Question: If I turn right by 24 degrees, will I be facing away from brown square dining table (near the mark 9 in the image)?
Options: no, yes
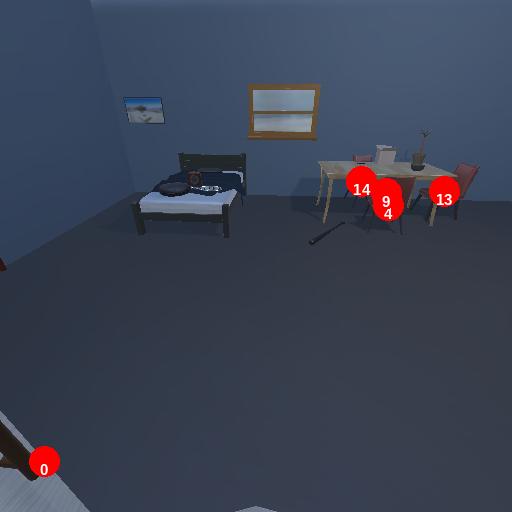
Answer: no